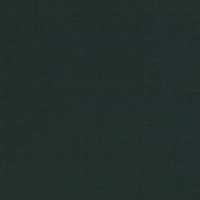
EUNIS habitat code: 14
Species observed at this site:
Certhia brachydactyla
Corvus corone
Podiceps cristatus
Turdus philomelos
Fulica atra
Alcedo atthis
Botaurus stellaris
Dendrocopos major
Prunella modularis
Aegithalos caudatus
Buteo buteo
Sylvia atricapilla
Turdus iliacus
Spinus spinus
Poecile palustris
Gallinula chloropus
Ardea alba
Erithacus rubecula
Dryocopus martius
Phoenicurus ochruros
Sitta europaea
Garrulus glandarius
Columba livia
Passer italiae
Picus viridis
Corvus corax
Bubulcus ibis
Periparus ater
Bombycilla garrulus
Motacilla cinerea
Cyanistes caeruleus
Anas platyrhynchos
Sturnus vulgaris
Troglodytes troglodytes
Chloris chloris
Streptopelia decaocto
Corvus frugilegus
Corvus cornix
Fringilla coelebs
Regulus ignicapilla
Carduelis carduelis
Turdus merula
Columba palumbus
Passer montanus
Phalacrocorax carbo
Dryobates minor
Fringilla montifringilla
Emberiza cia
Parus major
Turdus pilaris
Regulus regulus
Motacilla alba
Coccothraustes coccothraustes
Accipiter nisus